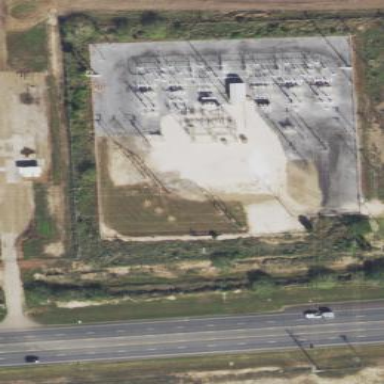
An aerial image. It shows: Distribution substation surrounded by fence.